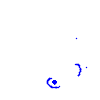
Particle: kaon